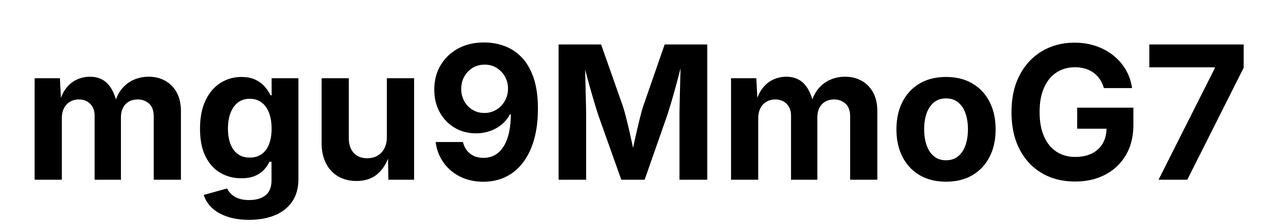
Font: Inter_Bold